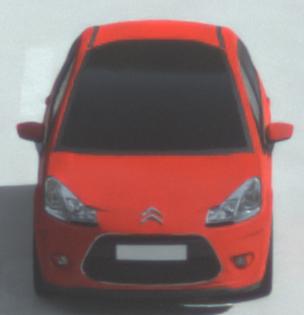
Make: Citroen
Model: C3 1.1
Detailed model: C3 (II)
Model produced from: 2010/01
Model produced until: 2012/03
Doors: 5
Color: red
Road condition: dry road
Daytime: morning or afternoon
Contrast: low contrast